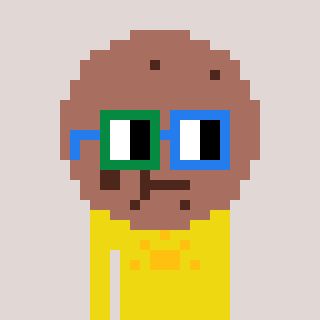
a pixel art character with square green and blue glasses, a cookie-shaped head and a yellow-colored body on a warm background